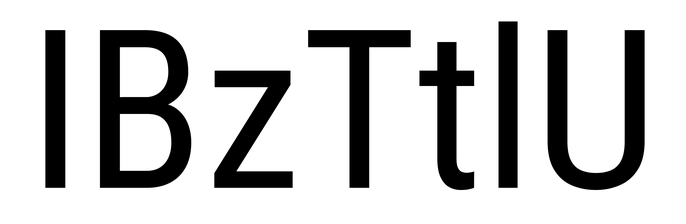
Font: Roboto_Condensed_Regular